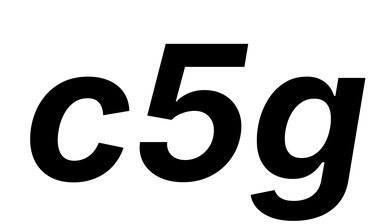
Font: Inter-Italic_Bold_Italic